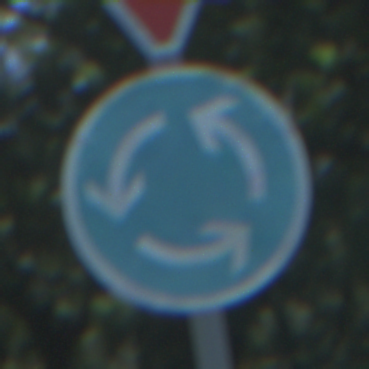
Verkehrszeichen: Kreisverkehr
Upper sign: VorfahrtGewaehren
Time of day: Midday
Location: Outdoor (Nature)
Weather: Clear
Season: Summer
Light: Natural